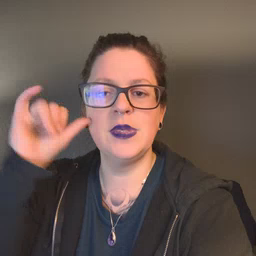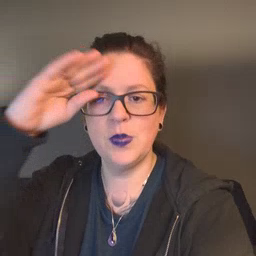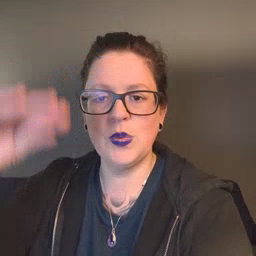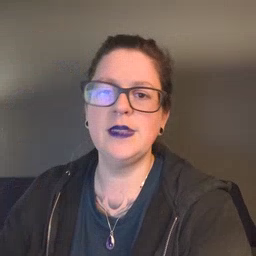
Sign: cowboy